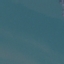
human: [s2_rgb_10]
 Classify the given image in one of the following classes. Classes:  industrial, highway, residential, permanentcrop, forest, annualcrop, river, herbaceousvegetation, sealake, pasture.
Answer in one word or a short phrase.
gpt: SeaLake